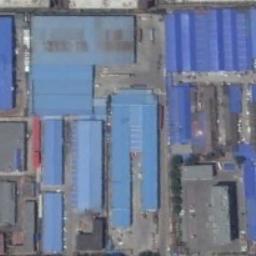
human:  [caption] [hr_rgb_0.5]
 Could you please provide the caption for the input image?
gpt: Many blue houses are in the industrial area .

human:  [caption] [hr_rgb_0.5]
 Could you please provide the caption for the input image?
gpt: Industrial areas are very small .

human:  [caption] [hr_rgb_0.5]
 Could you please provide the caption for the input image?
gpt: The industrial area has some neatly arranged blue workshops of different sizes .

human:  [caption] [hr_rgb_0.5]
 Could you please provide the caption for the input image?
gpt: Neatly planned factories and roads in an industrial area with green belts .

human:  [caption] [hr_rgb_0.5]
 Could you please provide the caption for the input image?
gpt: There are some blue buildings on the industrial area .